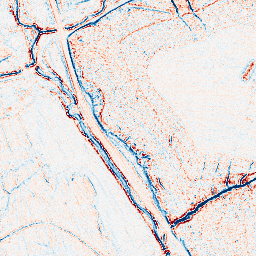
Category: edge_preserving
Decomposition family: anisotropic_diffusion
Decomposition parameters: iterations: 5
kappa: 10
gamma: 0.15
Upsampling method: sinc_blackman
Upsampling parameters: scale: 4
kernel_size: 16
Upsampling scale: 4